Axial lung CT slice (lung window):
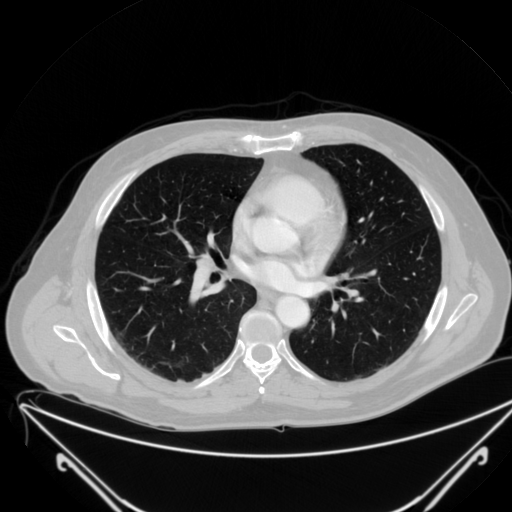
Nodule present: no